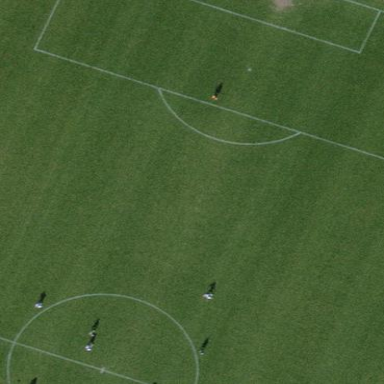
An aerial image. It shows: Grass pitch designated for soccer.